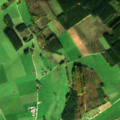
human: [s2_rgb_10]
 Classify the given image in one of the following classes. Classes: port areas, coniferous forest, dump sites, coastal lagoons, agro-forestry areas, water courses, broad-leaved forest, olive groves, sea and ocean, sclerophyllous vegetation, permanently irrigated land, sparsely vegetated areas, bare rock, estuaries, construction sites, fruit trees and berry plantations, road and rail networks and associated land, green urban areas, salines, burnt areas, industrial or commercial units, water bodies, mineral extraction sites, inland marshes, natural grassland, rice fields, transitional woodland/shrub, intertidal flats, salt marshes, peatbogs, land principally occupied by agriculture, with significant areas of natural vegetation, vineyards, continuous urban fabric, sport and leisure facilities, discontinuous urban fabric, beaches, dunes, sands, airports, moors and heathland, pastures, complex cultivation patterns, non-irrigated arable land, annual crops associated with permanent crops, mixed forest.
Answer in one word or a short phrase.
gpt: discontinuous urban fabric, pastures, complex cultivation patterns, land principally occupied by agriculture, with significant areas of natural vegetation, mixed forest